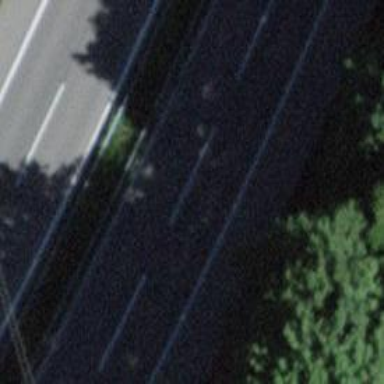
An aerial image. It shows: Motorway.